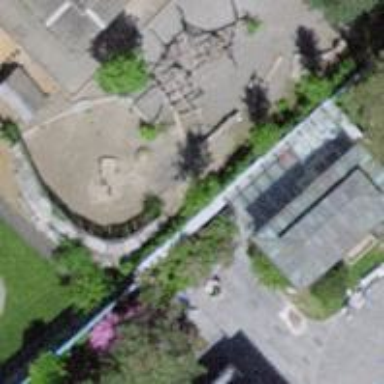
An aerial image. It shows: Playground area for leisure activities on the land.